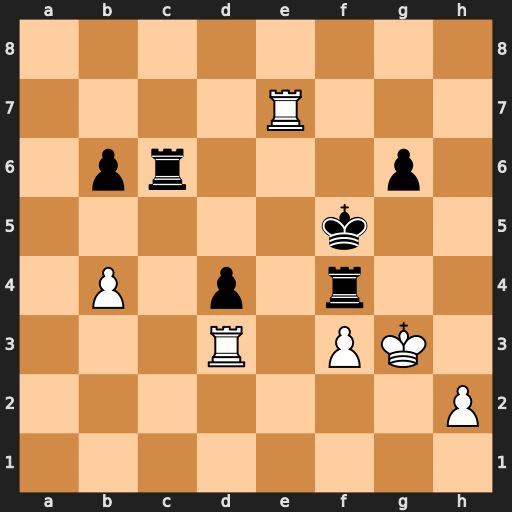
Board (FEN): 8/4R3/1pr3p1/5k2/1P1p1r2/3R1PK1/7P/8
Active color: w
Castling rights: -
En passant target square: -
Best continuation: Rf7+ Ke5 Rxf4